Question: My question is about how get the max id row of a table... I'm using max function but give me a error

Here is my code
'''
public static long getLastIdQuotaAdded(Context context){
long id;
Cursor cursor;
String selection = null;
String[] selectionArgs = null;
selection = "MAX(" + C_ID + ")";
cursor=context.getContentResolver().query(URI, ALL_COLUMNS, selection, selectionArgs, null);
id = cursor.getLong(cursor.getColumnIndex(C_ID));
return id;
}
'''
Thank you for yout help... :)
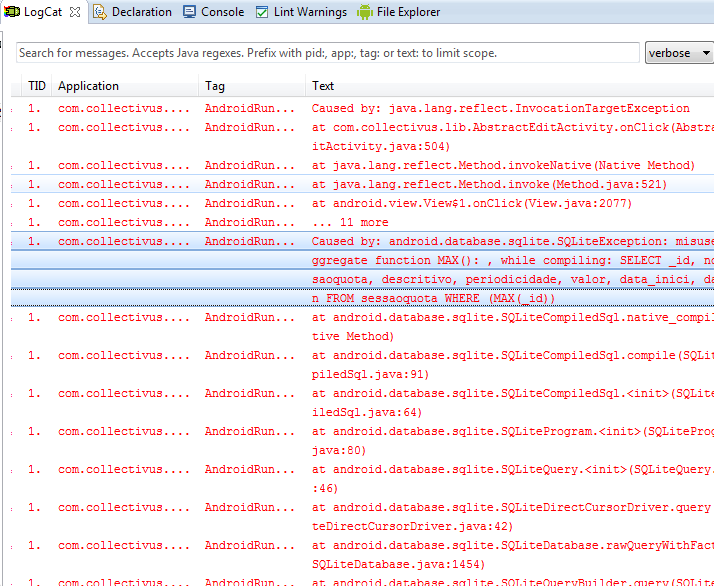
Answer: Your query (even the part that is visible) is not valid SQL.
To get the maximum value of a specific column, use something like this:
'''
SELECT MAX(_id) FROM mytable;
'''
In SQLite, if your ID is Row ID (see <URL>, you can just do:
'''
SELECT last_insert_rowid();
'''